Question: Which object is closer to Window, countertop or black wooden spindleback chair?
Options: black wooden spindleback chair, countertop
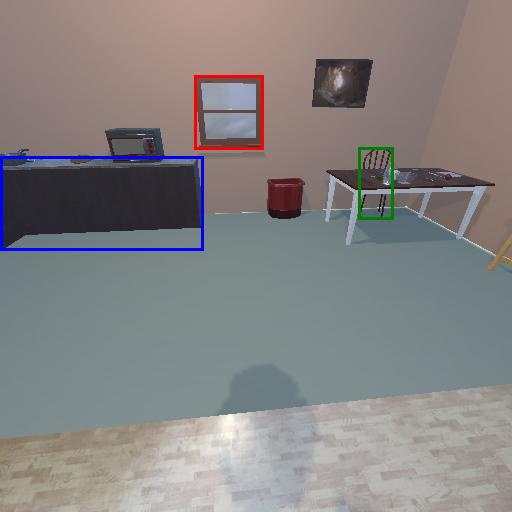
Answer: black wooden spindleback chair